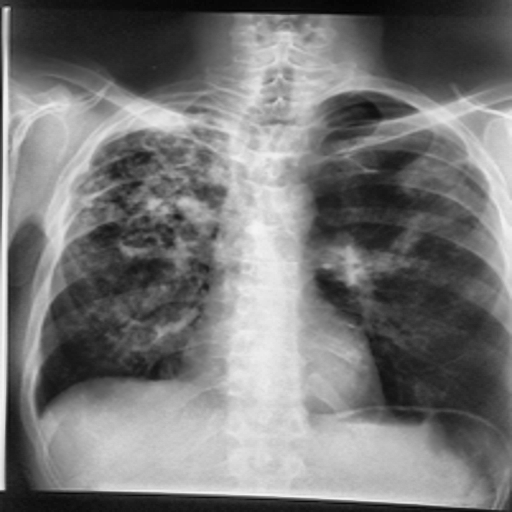
Finding: TUBERCULOSIS